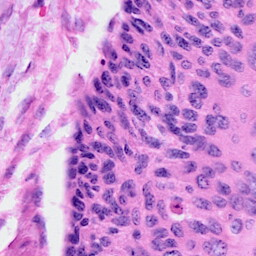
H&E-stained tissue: Cervix